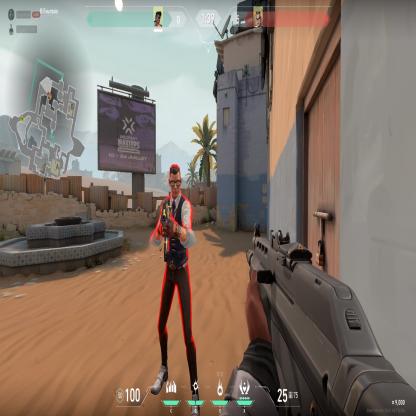
Label: enemy